Question: My problem requires that I validate various fields across a view model according to some dependencies. I'm using Silverlight, Prism and MVVM.
As an example (changed from my real world scenario):

Each ship can have many containers, a container can have many items.
Each one of the classes inherits from 'NotificationObject' and calls 'RaisePropertyChanged' whenever a property is changed.
My business rules are to to ensure that , and are not empty when the property is equal to 1. If is equal to anything else, I do not need to validate the properties in .
At the moment validation is being carried out in the view model in the 'OnPropertyChanged' event.
The problem I face is that if I add validation in the class, then the object has no knowledge of the . If I subscribe to the 'PropertyChanged' events thrown out by and , I can detect property changes from within but can only get the property name (relative to the child class, i.e. Name) but no old or new values.
What I want to be able to do is validate the child items whilst knowing that the is and also be aware of which , or property has changed and be able to raise an error against the correct field on the UI.
Many thanks,
Adrian
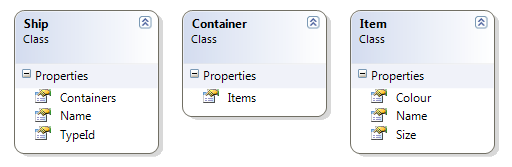
Answer: As you point out, since 'Item' does not know anything about a 'Ship', it should not be doing validation that involves Ships. It might be possible to add a property to 'Item' that does make it possible to validate locally (eg 'CanBeEmpty'), but without knowing more I can't say if that would make sense.
You do not specify what format the editing takes, so it's difficult to comment. If both ships and items can be edited live on the same screen, then the validation be made to fail by editing an item, or editing a ship. In this case I usually defer validation until all edits are committed by clicking OK or whatever. It gets really frustrating editing multiple things when you're forced to keep things valid at all times.
If you can only edit items in isolation from ships, and the extra property on Item itself does not make sense, then I would suggest wrapping your Items in an ItemEditViewModel that does know about ships. This seems reasonable since creating valid item edits requires knowledge of ships, so ViewModels in such an edit screen also need knowledge of ships.